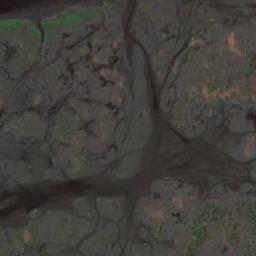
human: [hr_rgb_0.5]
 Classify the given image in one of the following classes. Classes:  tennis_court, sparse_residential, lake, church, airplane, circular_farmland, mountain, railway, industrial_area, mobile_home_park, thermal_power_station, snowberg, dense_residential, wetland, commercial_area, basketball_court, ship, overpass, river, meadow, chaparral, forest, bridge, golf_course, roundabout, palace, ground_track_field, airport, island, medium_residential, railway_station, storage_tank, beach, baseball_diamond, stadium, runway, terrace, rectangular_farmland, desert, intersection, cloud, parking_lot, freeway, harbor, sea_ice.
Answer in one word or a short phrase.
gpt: wetland